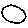
Label: moon